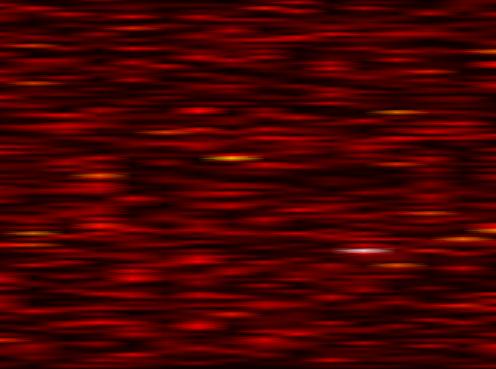
Label: OFDM